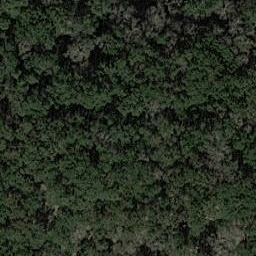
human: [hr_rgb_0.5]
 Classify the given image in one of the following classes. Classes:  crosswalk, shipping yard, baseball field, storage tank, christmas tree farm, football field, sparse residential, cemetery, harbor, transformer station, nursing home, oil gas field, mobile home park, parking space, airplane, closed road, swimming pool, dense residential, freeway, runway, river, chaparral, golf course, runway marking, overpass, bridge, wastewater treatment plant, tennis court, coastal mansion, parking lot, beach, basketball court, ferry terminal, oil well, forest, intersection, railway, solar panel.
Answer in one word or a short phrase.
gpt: forest